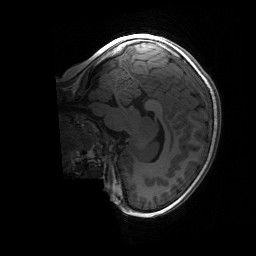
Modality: T1w
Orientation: sagittal
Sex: female
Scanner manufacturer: siemens
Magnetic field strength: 3 T
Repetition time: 1.9 s
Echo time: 0.00243 s